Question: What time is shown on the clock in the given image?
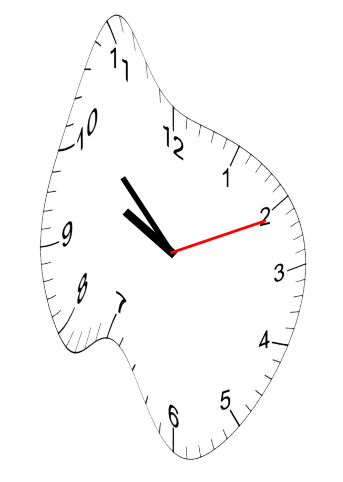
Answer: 09:52:11